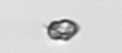
Label: Heterocapsa_rotundata